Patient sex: F
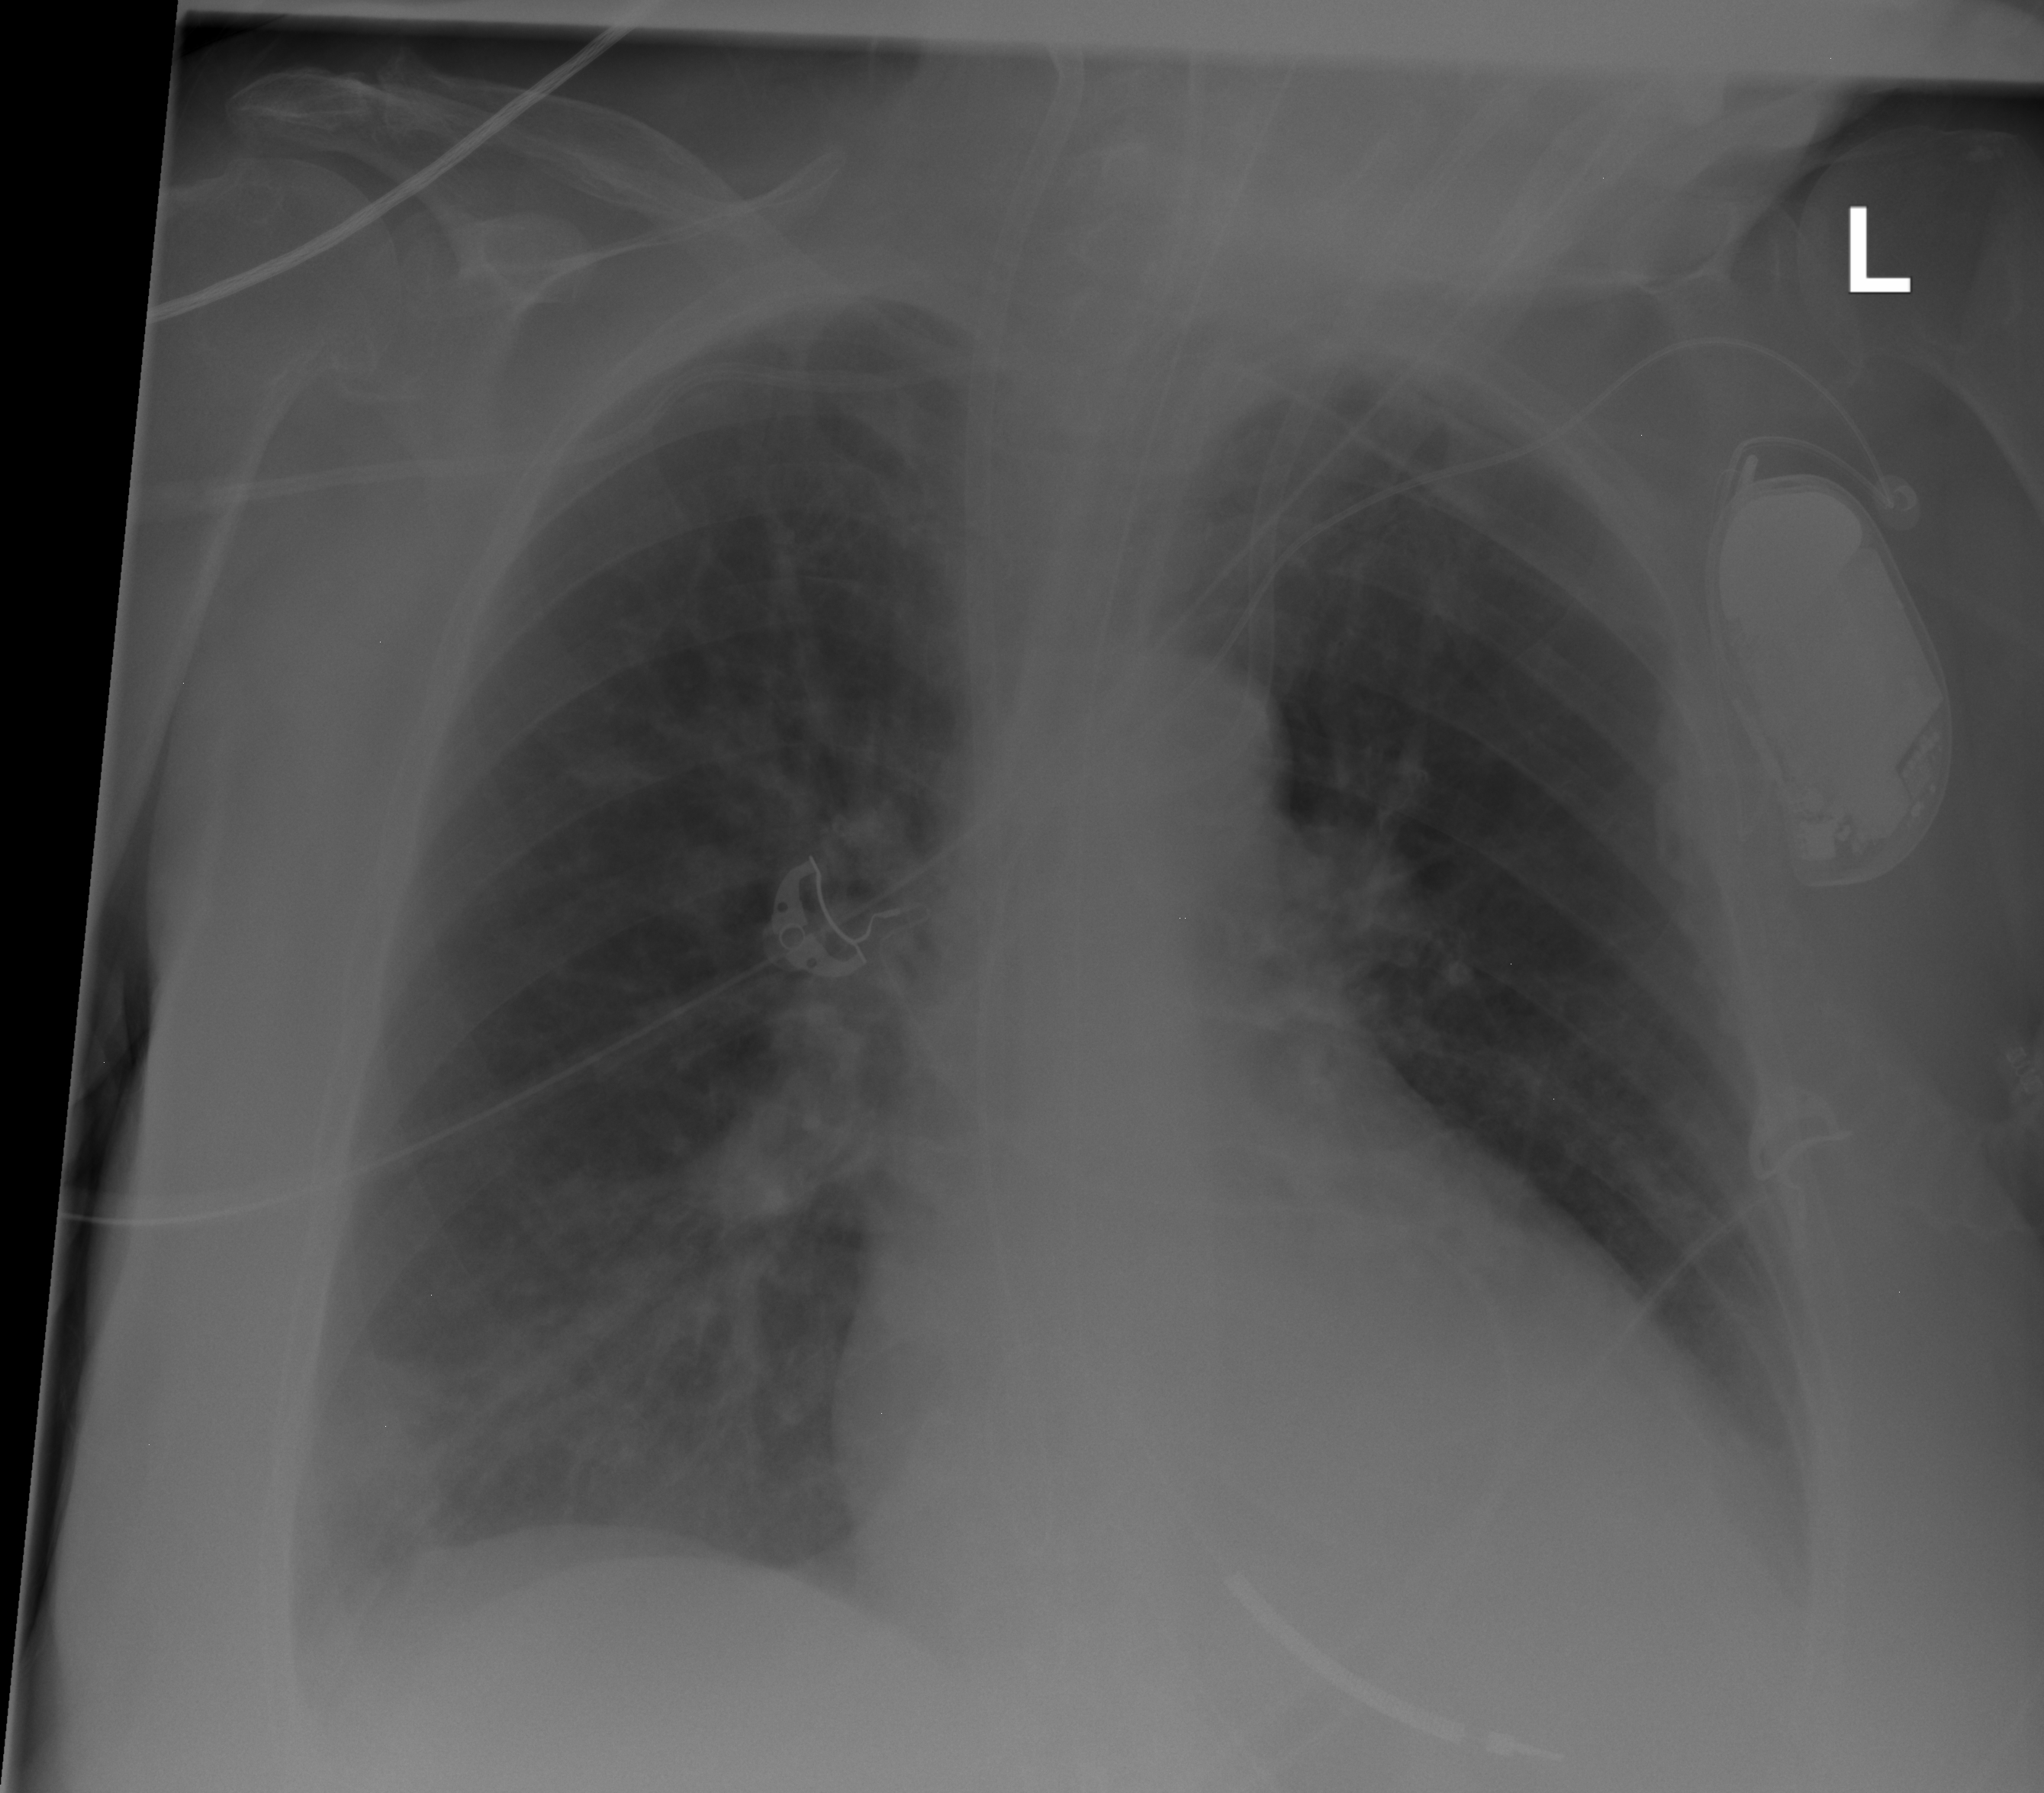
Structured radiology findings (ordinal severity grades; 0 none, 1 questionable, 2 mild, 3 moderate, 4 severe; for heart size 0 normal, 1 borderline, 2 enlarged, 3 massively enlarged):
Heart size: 0
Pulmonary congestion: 0
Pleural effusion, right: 2
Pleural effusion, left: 2
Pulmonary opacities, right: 0
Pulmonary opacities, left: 0
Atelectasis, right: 2
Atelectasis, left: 2